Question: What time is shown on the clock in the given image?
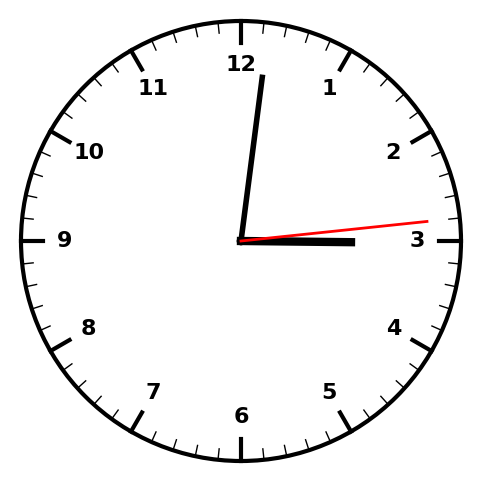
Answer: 03:01:14